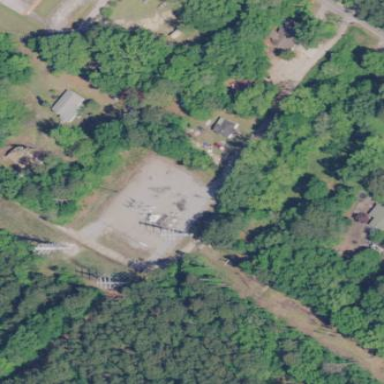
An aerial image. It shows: Distribution substation surrounded by fence.